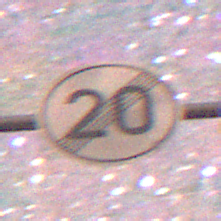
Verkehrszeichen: EndeGeschwindigkeit20
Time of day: Night
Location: Outdoor (Nature)
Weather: Clear
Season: NotSpecified
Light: Natural